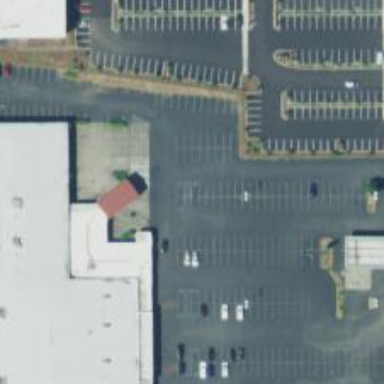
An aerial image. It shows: Parking space is available.